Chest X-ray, PA view. Patient: 51 years old, sex F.
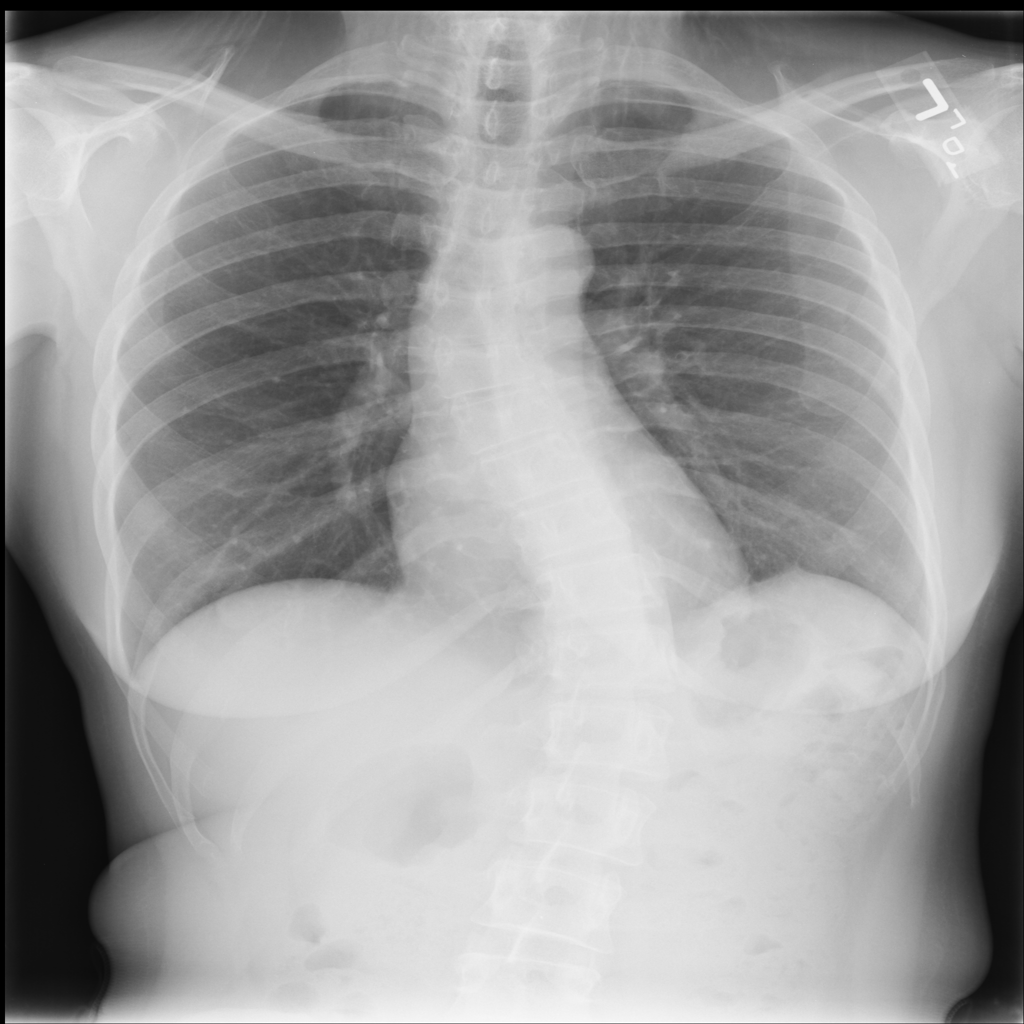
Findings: No Finding